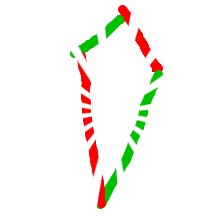
Shape: kite